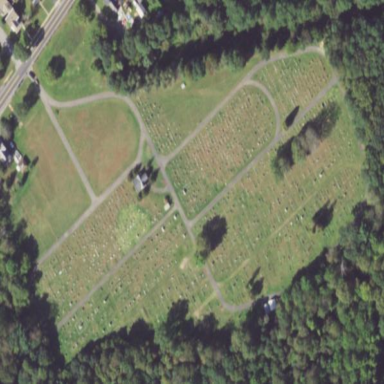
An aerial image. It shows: Cemetery.